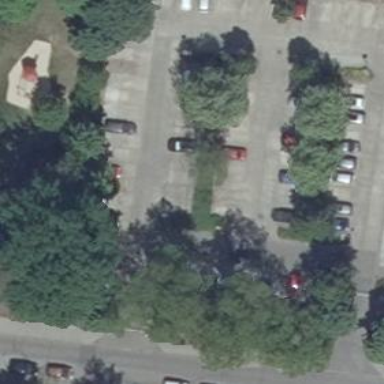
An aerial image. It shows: Parking area with surface.